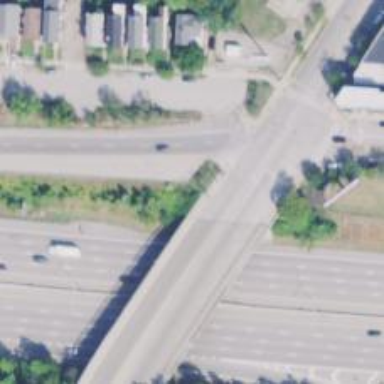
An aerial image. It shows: Primary highway with bridge.